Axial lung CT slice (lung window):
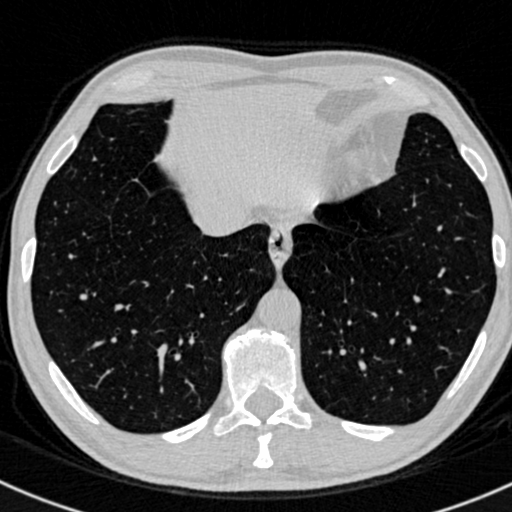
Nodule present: no